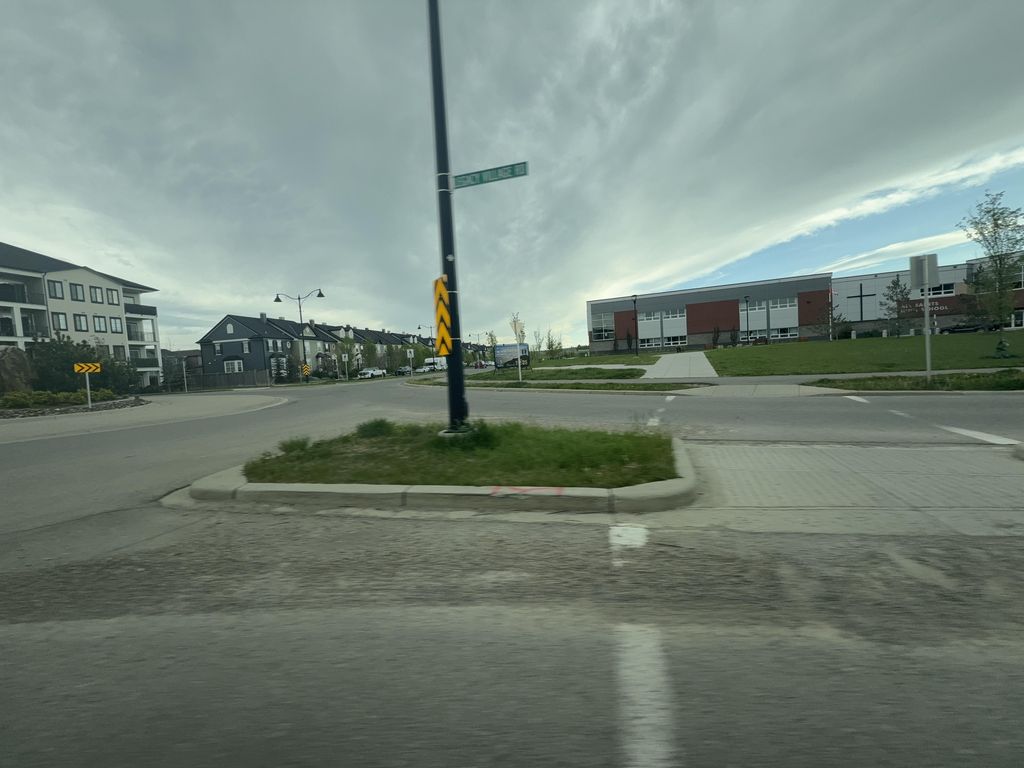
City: calgary